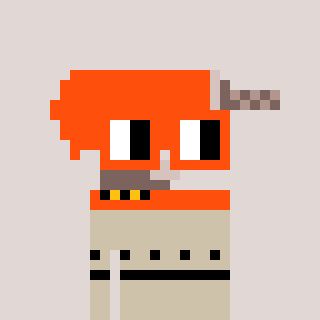
a pixel art character with square orange glasses, a drill-shaped head and a bege-colored body on a warm background